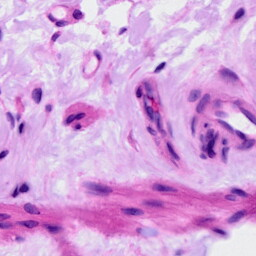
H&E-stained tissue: Ovarian